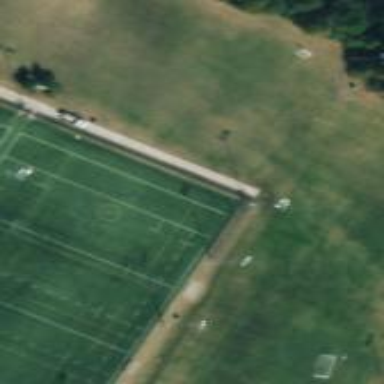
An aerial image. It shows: Recreation ground for leisure activities.